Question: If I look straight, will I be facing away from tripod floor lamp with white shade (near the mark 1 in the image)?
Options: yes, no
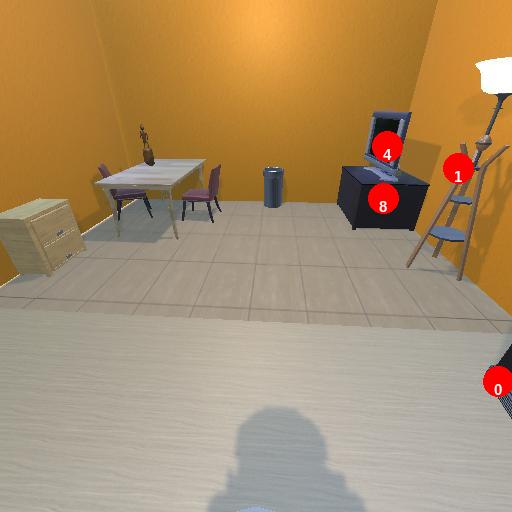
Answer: yes